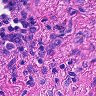
Metastatic tissue present: no